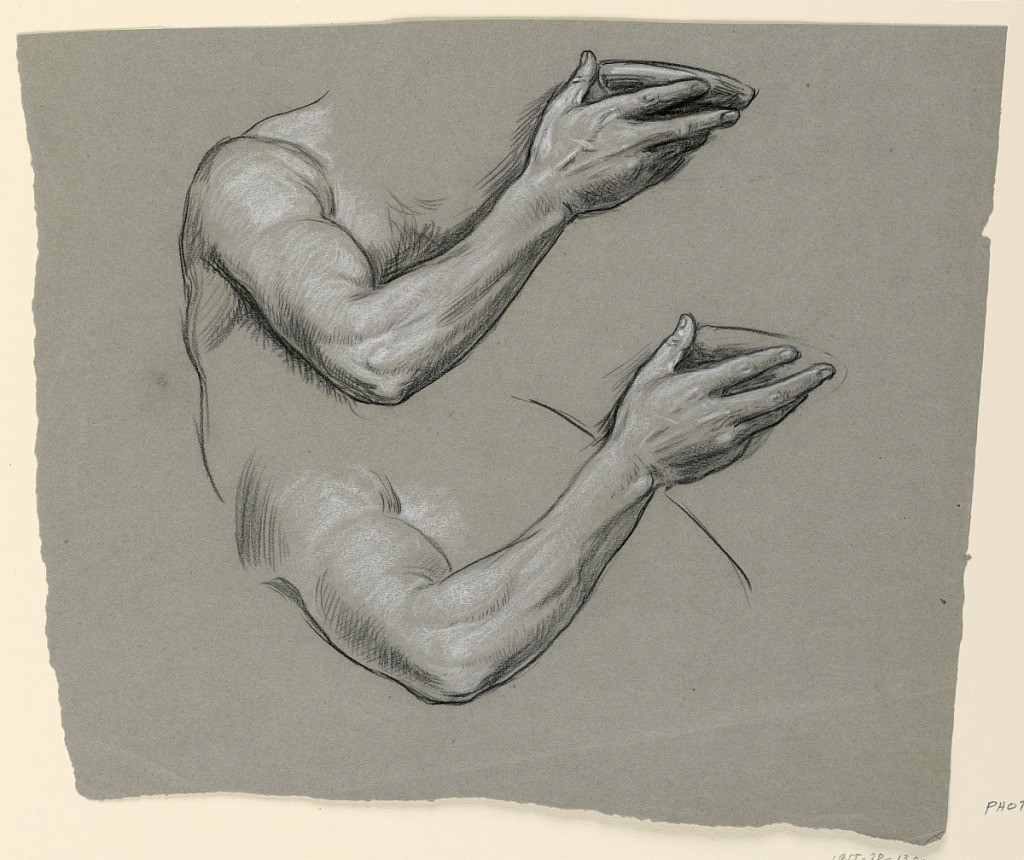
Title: Study of arm
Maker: Elihu Vedder, American, 1836 – 1923
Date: ca. 1885
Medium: Pastel crayon on gray paper
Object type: Drawing
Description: Two sketches of a male figure's right hand holding a circular object, possibly a dish or saucepan.